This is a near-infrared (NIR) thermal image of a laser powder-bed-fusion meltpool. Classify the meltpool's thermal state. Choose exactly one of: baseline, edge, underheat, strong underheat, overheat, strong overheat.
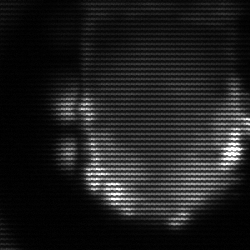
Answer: baseline